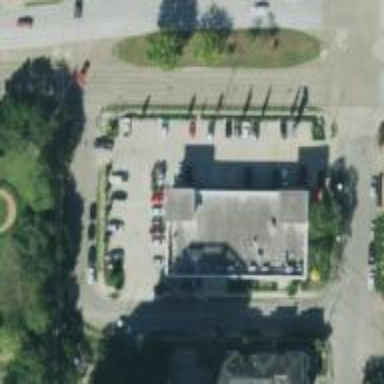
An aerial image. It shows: Parking space is available.